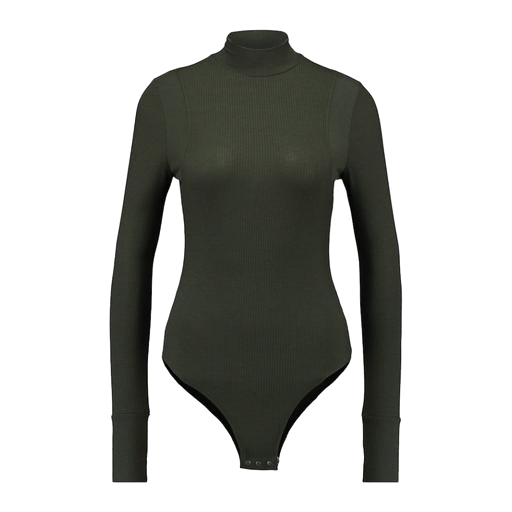
green polo-neck top, high-neck top, high-neck ribbed-jersey t-shirt, white background